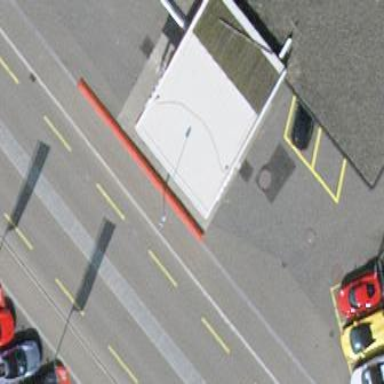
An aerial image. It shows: Building that serves as fuel station.